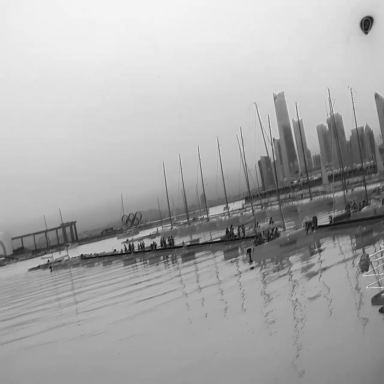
There are 12 sailboats in the infrared image.